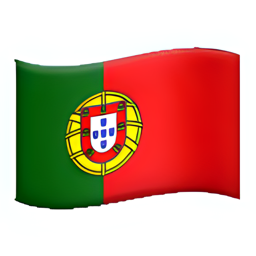
Name: flag for portugal
Emoji: 🇵🇹
Group: Flags
Sub-group: country-flag